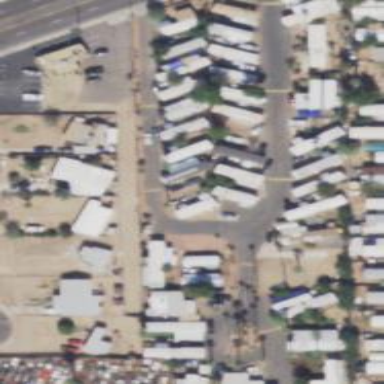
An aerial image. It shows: Residential area designated as trailer park.